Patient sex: M
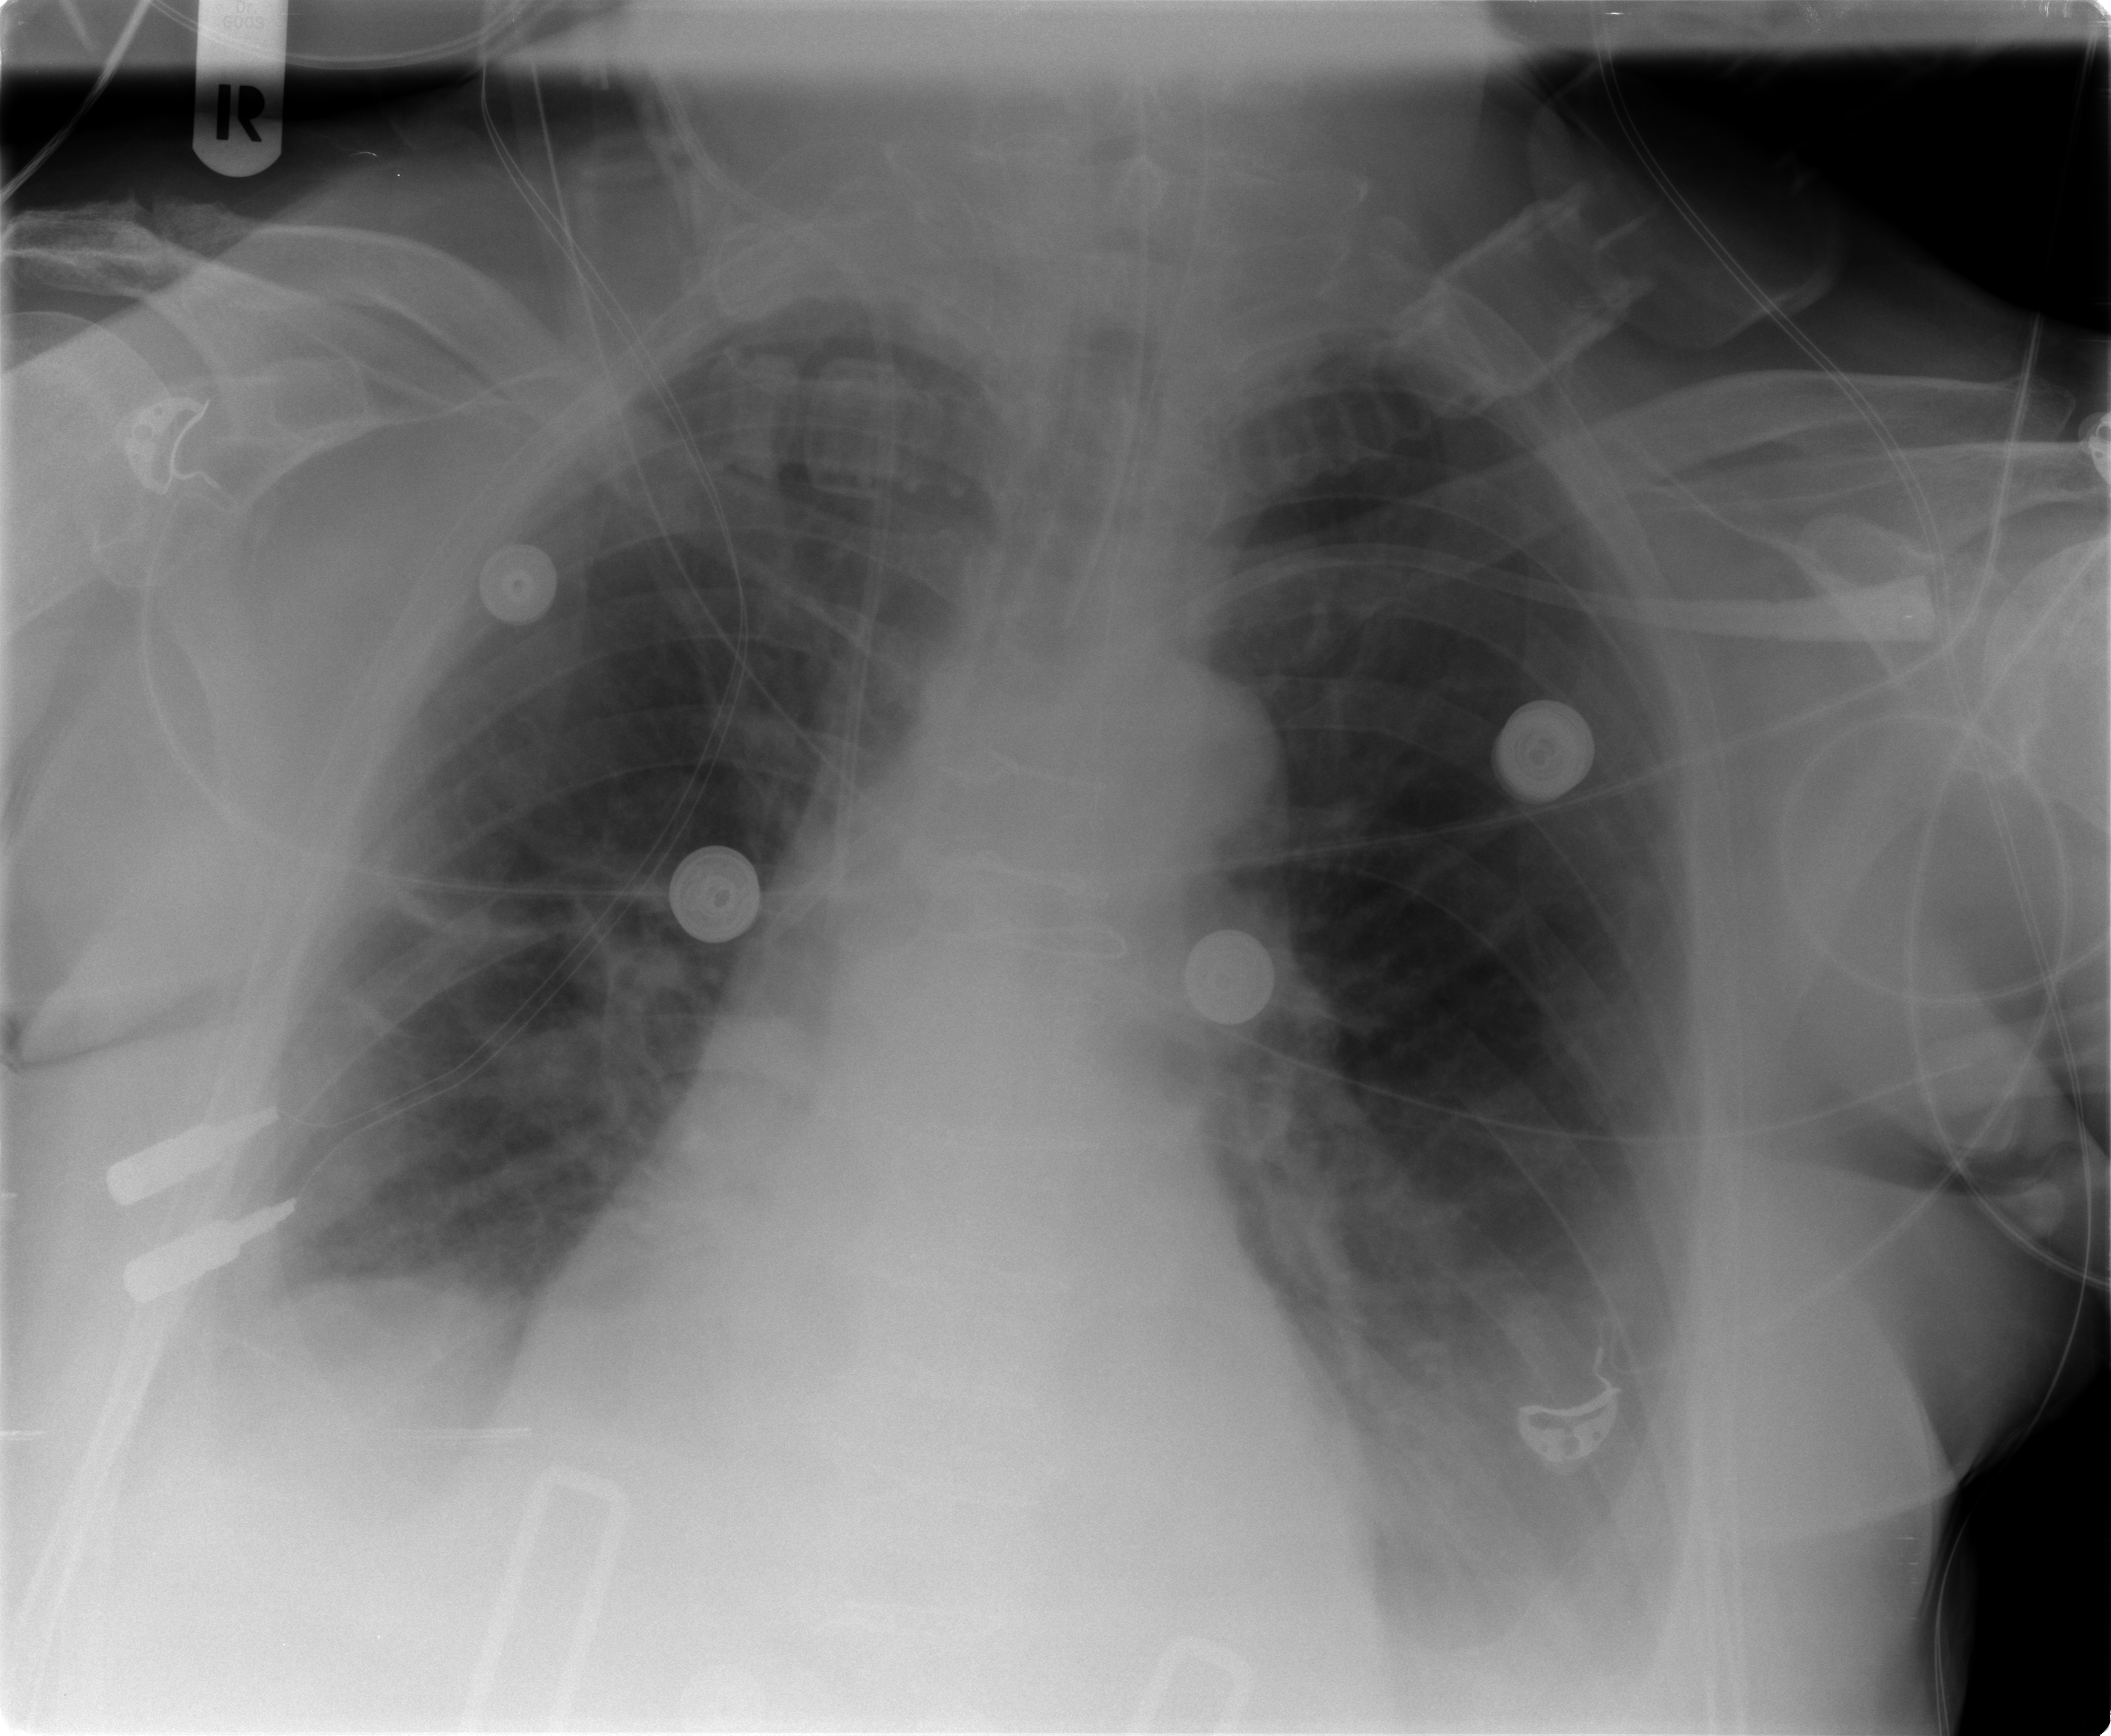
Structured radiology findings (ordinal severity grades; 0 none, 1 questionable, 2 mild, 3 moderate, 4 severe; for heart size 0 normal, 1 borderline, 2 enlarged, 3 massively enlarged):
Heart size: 1
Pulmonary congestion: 2
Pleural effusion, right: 2
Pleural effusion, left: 2
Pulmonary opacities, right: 0
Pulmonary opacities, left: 0
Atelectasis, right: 2
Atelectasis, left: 2